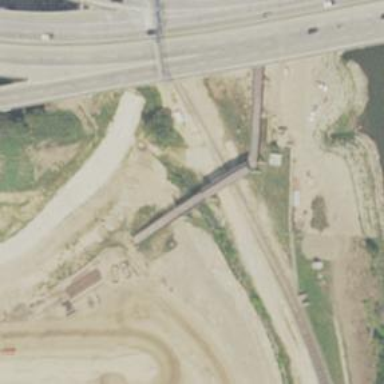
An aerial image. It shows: Viaduct footway.